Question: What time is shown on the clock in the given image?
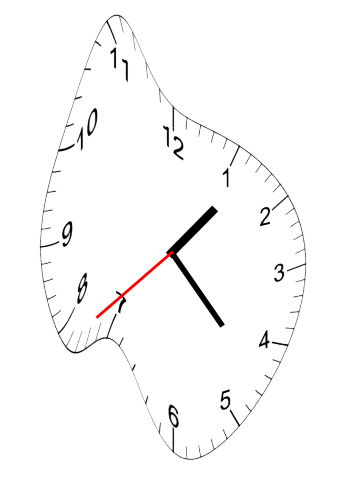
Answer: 01:22:38